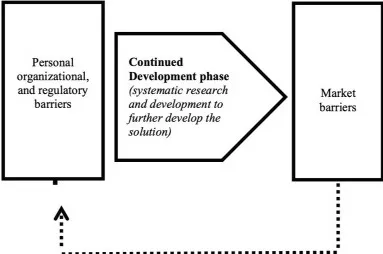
Barriers to nurse innovation diffusion.
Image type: chart (chart)